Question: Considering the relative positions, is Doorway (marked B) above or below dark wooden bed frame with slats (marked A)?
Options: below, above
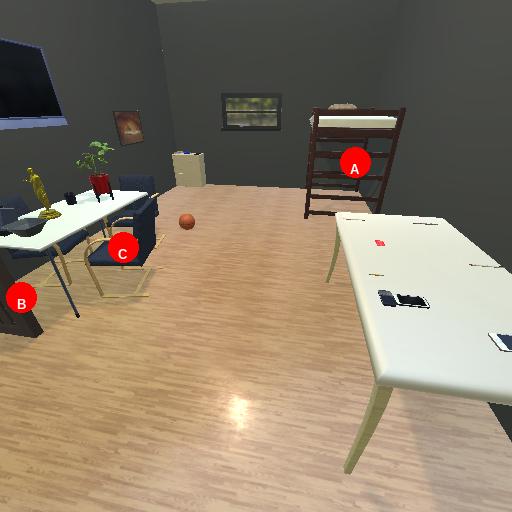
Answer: below